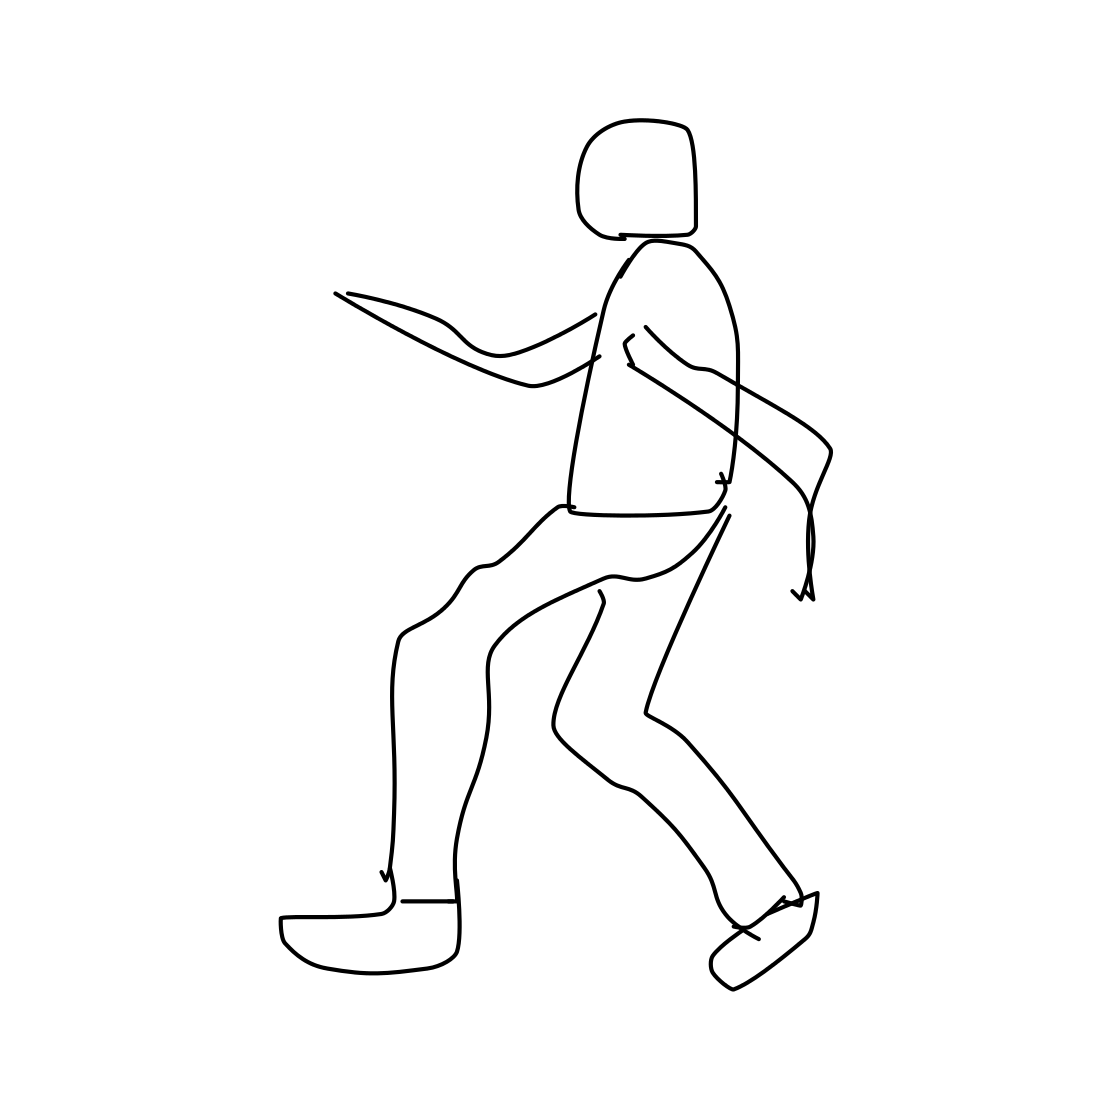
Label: person walking